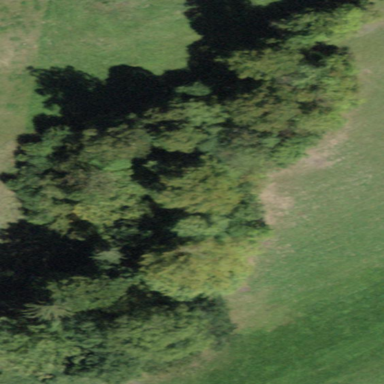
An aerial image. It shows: Forest area.